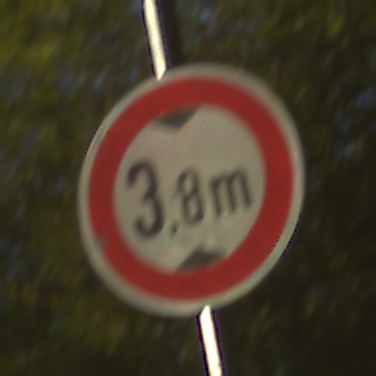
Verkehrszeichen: TatsaechlicheHoehe
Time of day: SunriseSunset
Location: Outdoor (Nature)
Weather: PartlyCloudy
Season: NotSpecified
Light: Natural